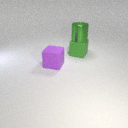
large purple rubber cube to the left of large green rubber cube